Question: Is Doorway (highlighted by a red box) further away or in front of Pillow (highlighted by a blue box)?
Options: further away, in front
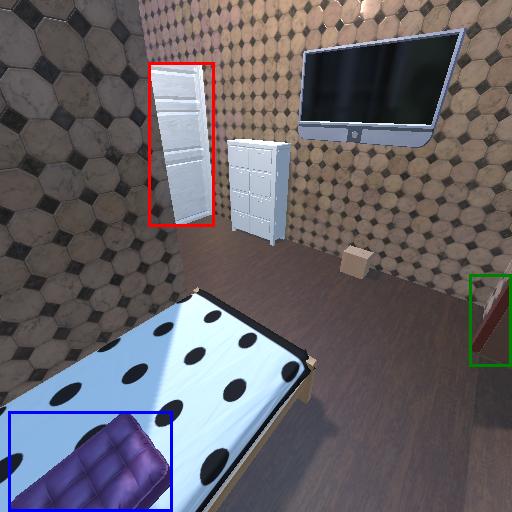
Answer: further away